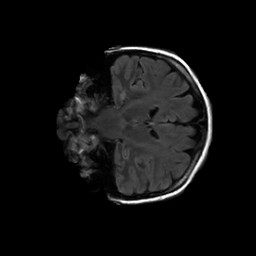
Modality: FLAIR
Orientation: coronal
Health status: ill
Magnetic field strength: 3 T